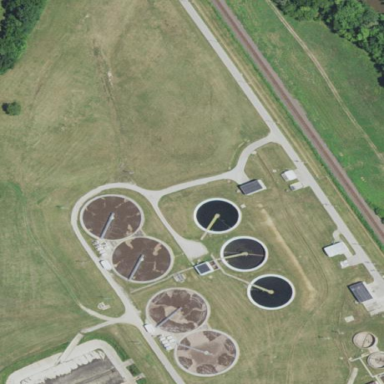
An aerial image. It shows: View of wastewater plant.